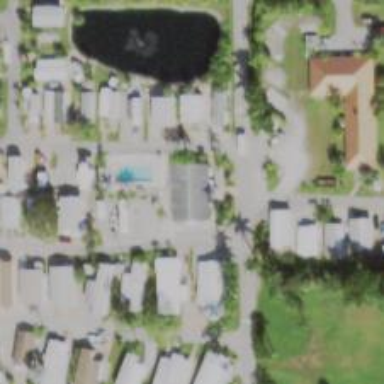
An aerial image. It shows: Trailer park area.